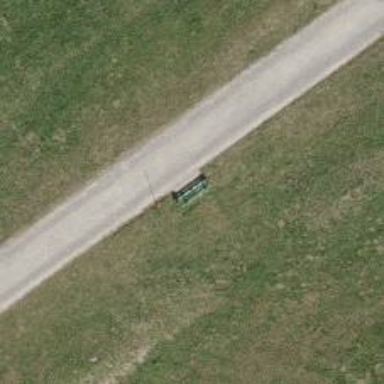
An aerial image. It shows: Bench.